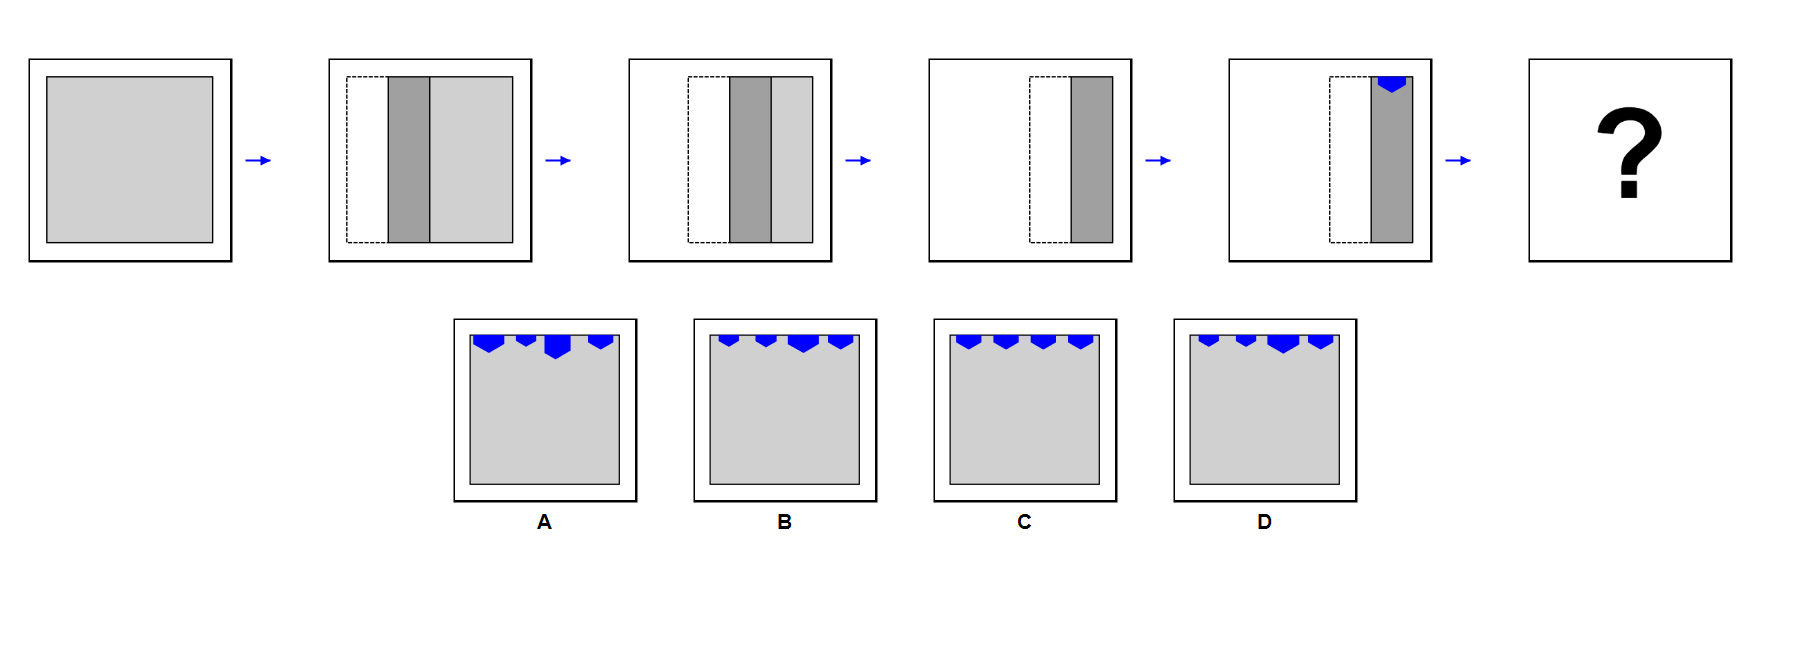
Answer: C